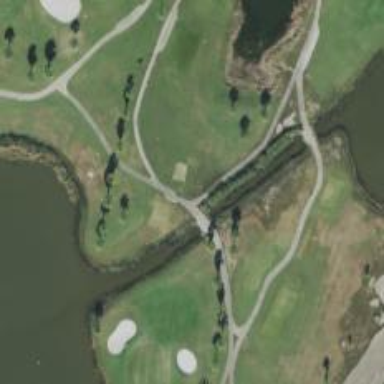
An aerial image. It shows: Path for both roads and golfers.